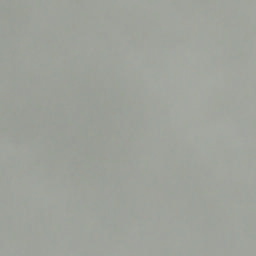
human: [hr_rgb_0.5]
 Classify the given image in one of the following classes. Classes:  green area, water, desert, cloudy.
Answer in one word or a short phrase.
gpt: cloudy